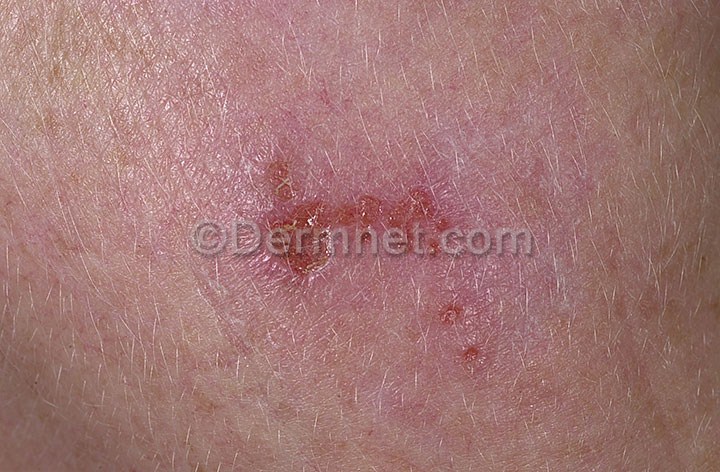
Disease: Warts Molluscum and other Viral Infections